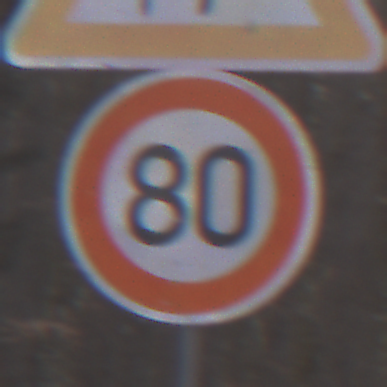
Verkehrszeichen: Geschwindigkeit80
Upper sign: KinderRechts
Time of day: Midday
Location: Outdoor (Nature)
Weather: Overcast
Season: Autumn
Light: Natural